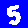
Digit: 5